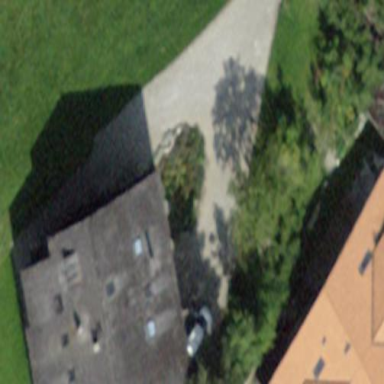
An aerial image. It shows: Residential building.